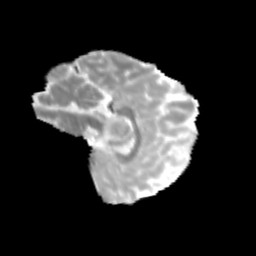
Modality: MD
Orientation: sagittal
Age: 10
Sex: female
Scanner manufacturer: siemens
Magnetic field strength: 3 T
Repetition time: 3.8 s
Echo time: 0.07 s